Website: walmart
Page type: cart
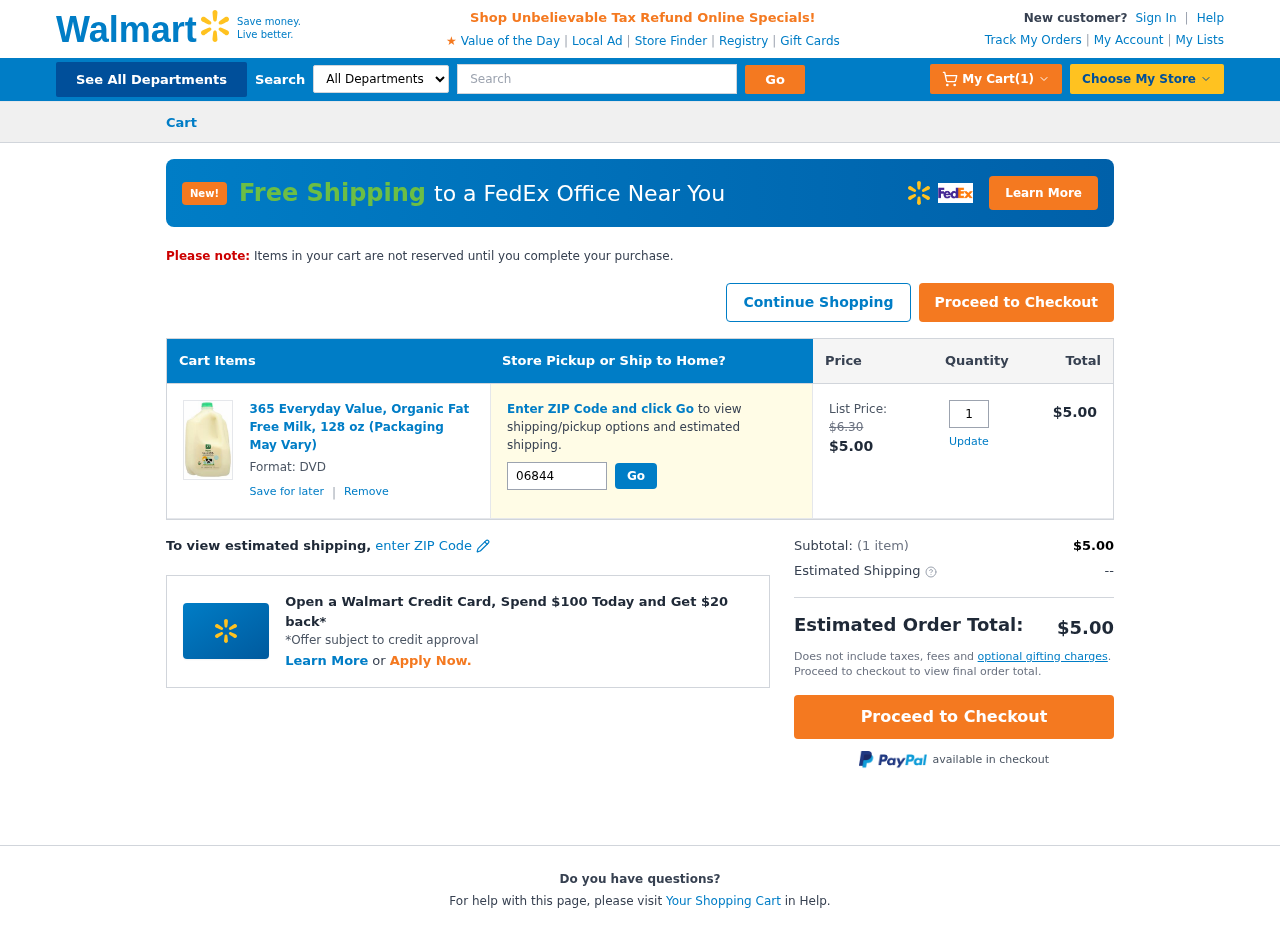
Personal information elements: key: PII_POSTCODE
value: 06844
Product elements: key: PRODUCT1_NAME
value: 365 Everyday Value, Organic Fat Free Milk, 128 oz (Packaging May Vary)
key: PRODUCT1_PRICE
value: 5
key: PRODUCT1_QUANTITY
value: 1
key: PRODUCT1_ORIGINAL_PRICE
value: $6.30
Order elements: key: ORDER_NUM_ITEMS
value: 1
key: ORDER_SUBTOTAL
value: $5.00
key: ORDER_TOTAL
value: $5.00
Search elements: key: HEADER_SEARCH
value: Search